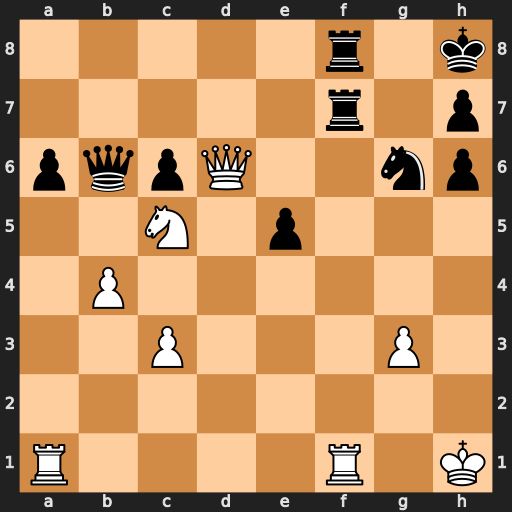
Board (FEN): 5r1k/5r1p/pqpQ2np/2N1p3/1P6/2P3P1/8/R4R1K
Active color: w
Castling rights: -
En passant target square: -
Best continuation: Rxf7 Rxf7 Rxa6 Qxa6 Nxa6